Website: apple
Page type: payment
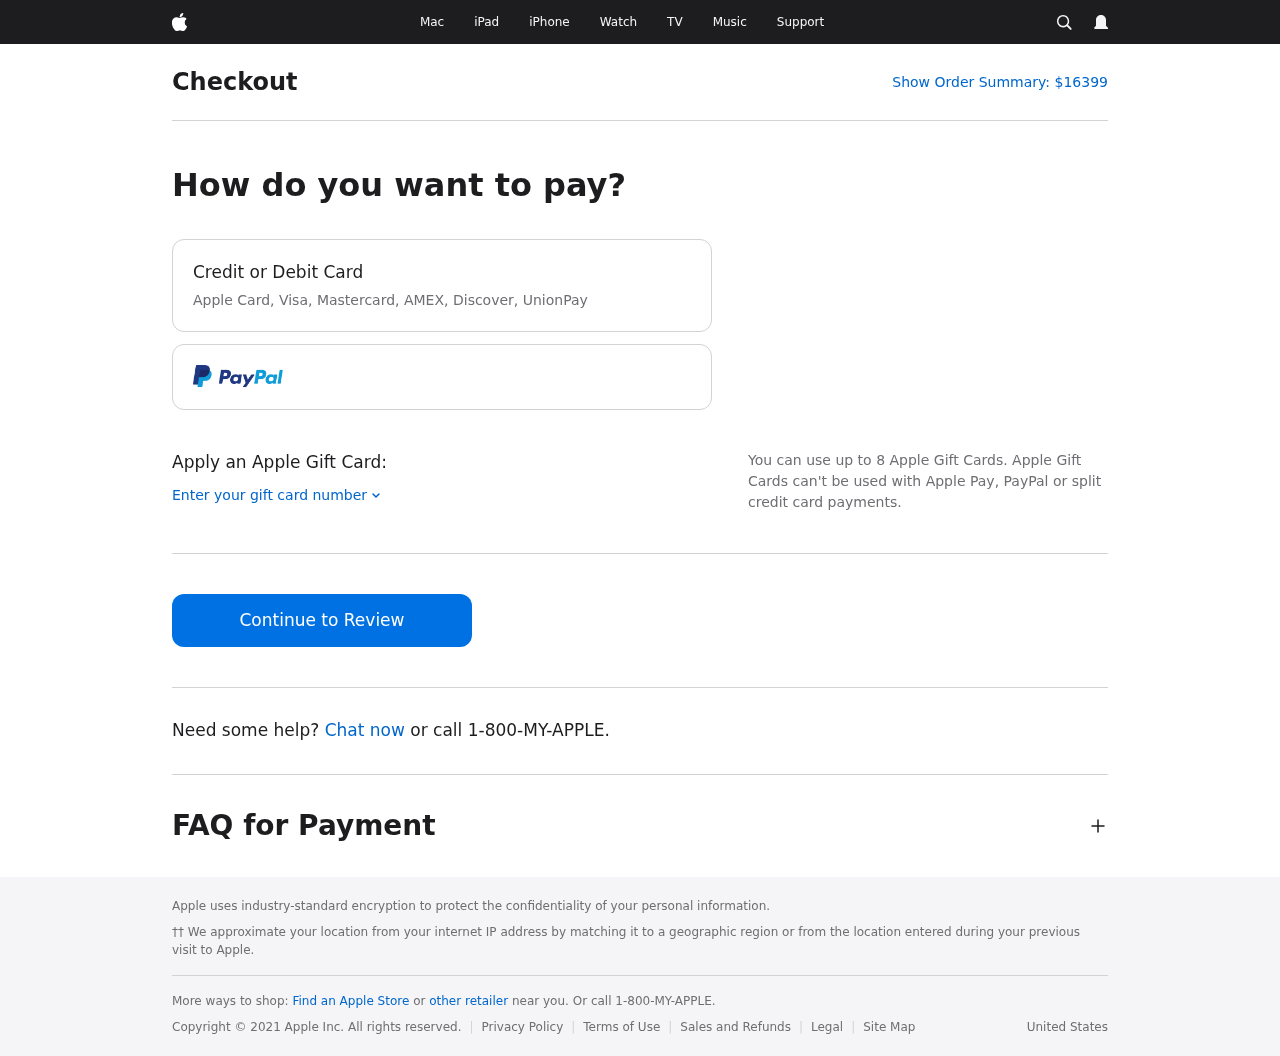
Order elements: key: ORDER_TOTAL
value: $16399